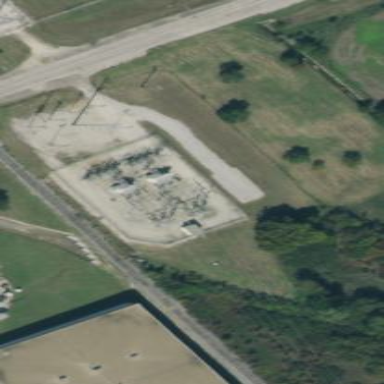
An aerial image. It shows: Distribution level power substation enclosed by fence.